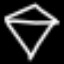
Label: diamond